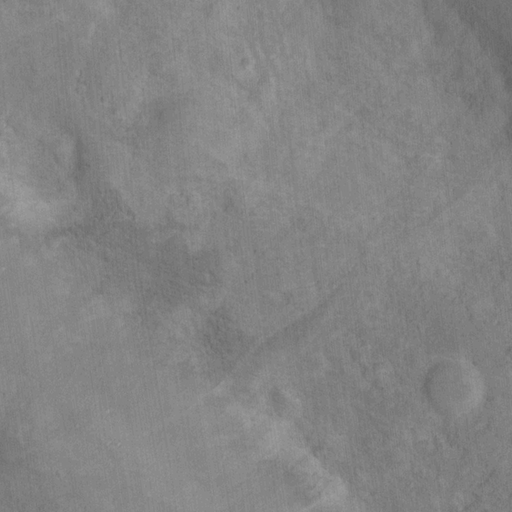
Classes present: Background